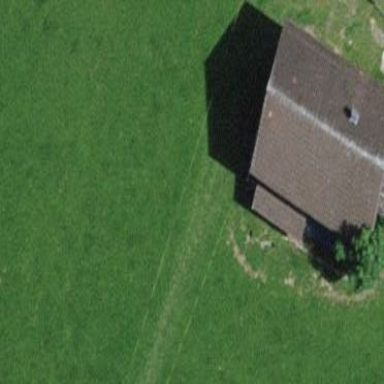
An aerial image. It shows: Farm auxiliary building with gabled roof.